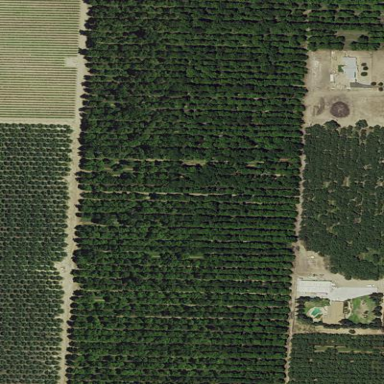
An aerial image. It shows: Orchard.